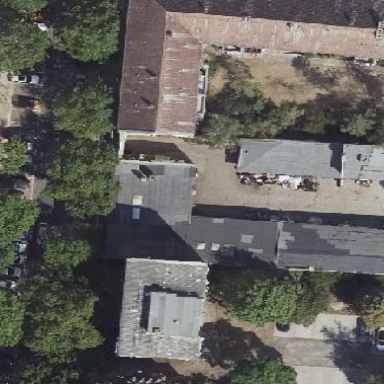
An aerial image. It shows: Commercial building.